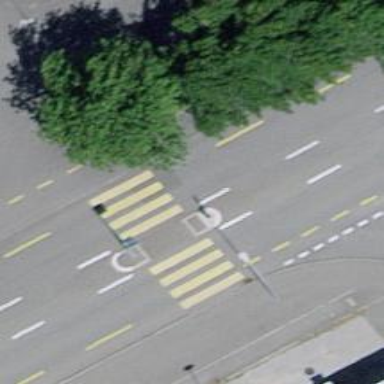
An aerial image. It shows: Marked footway crossing with pedestrian island.